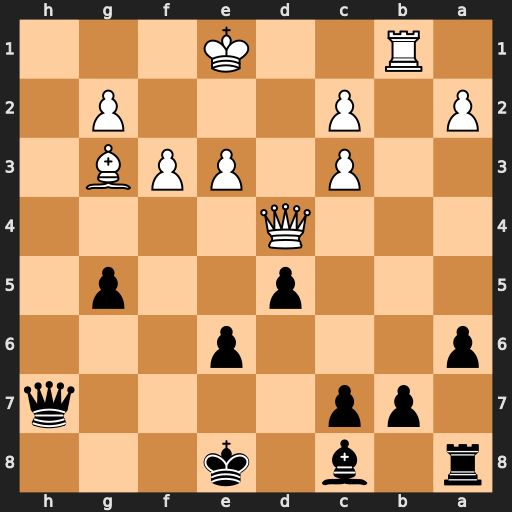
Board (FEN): r1b1k3/1pp4q/p3p3/3p2p1/3Q4/2P1PPB1/P1P3P1/1R2K3
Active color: b
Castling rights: q
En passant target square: -
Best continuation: Qh1+ Kf2 Qxb1 Qh8+ Kd7 Qh7+ Kc6